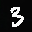
Label: 3